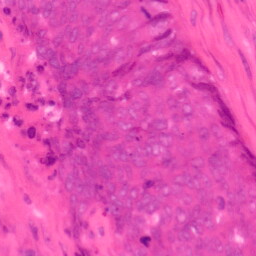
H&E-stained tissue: Colon